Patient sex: M
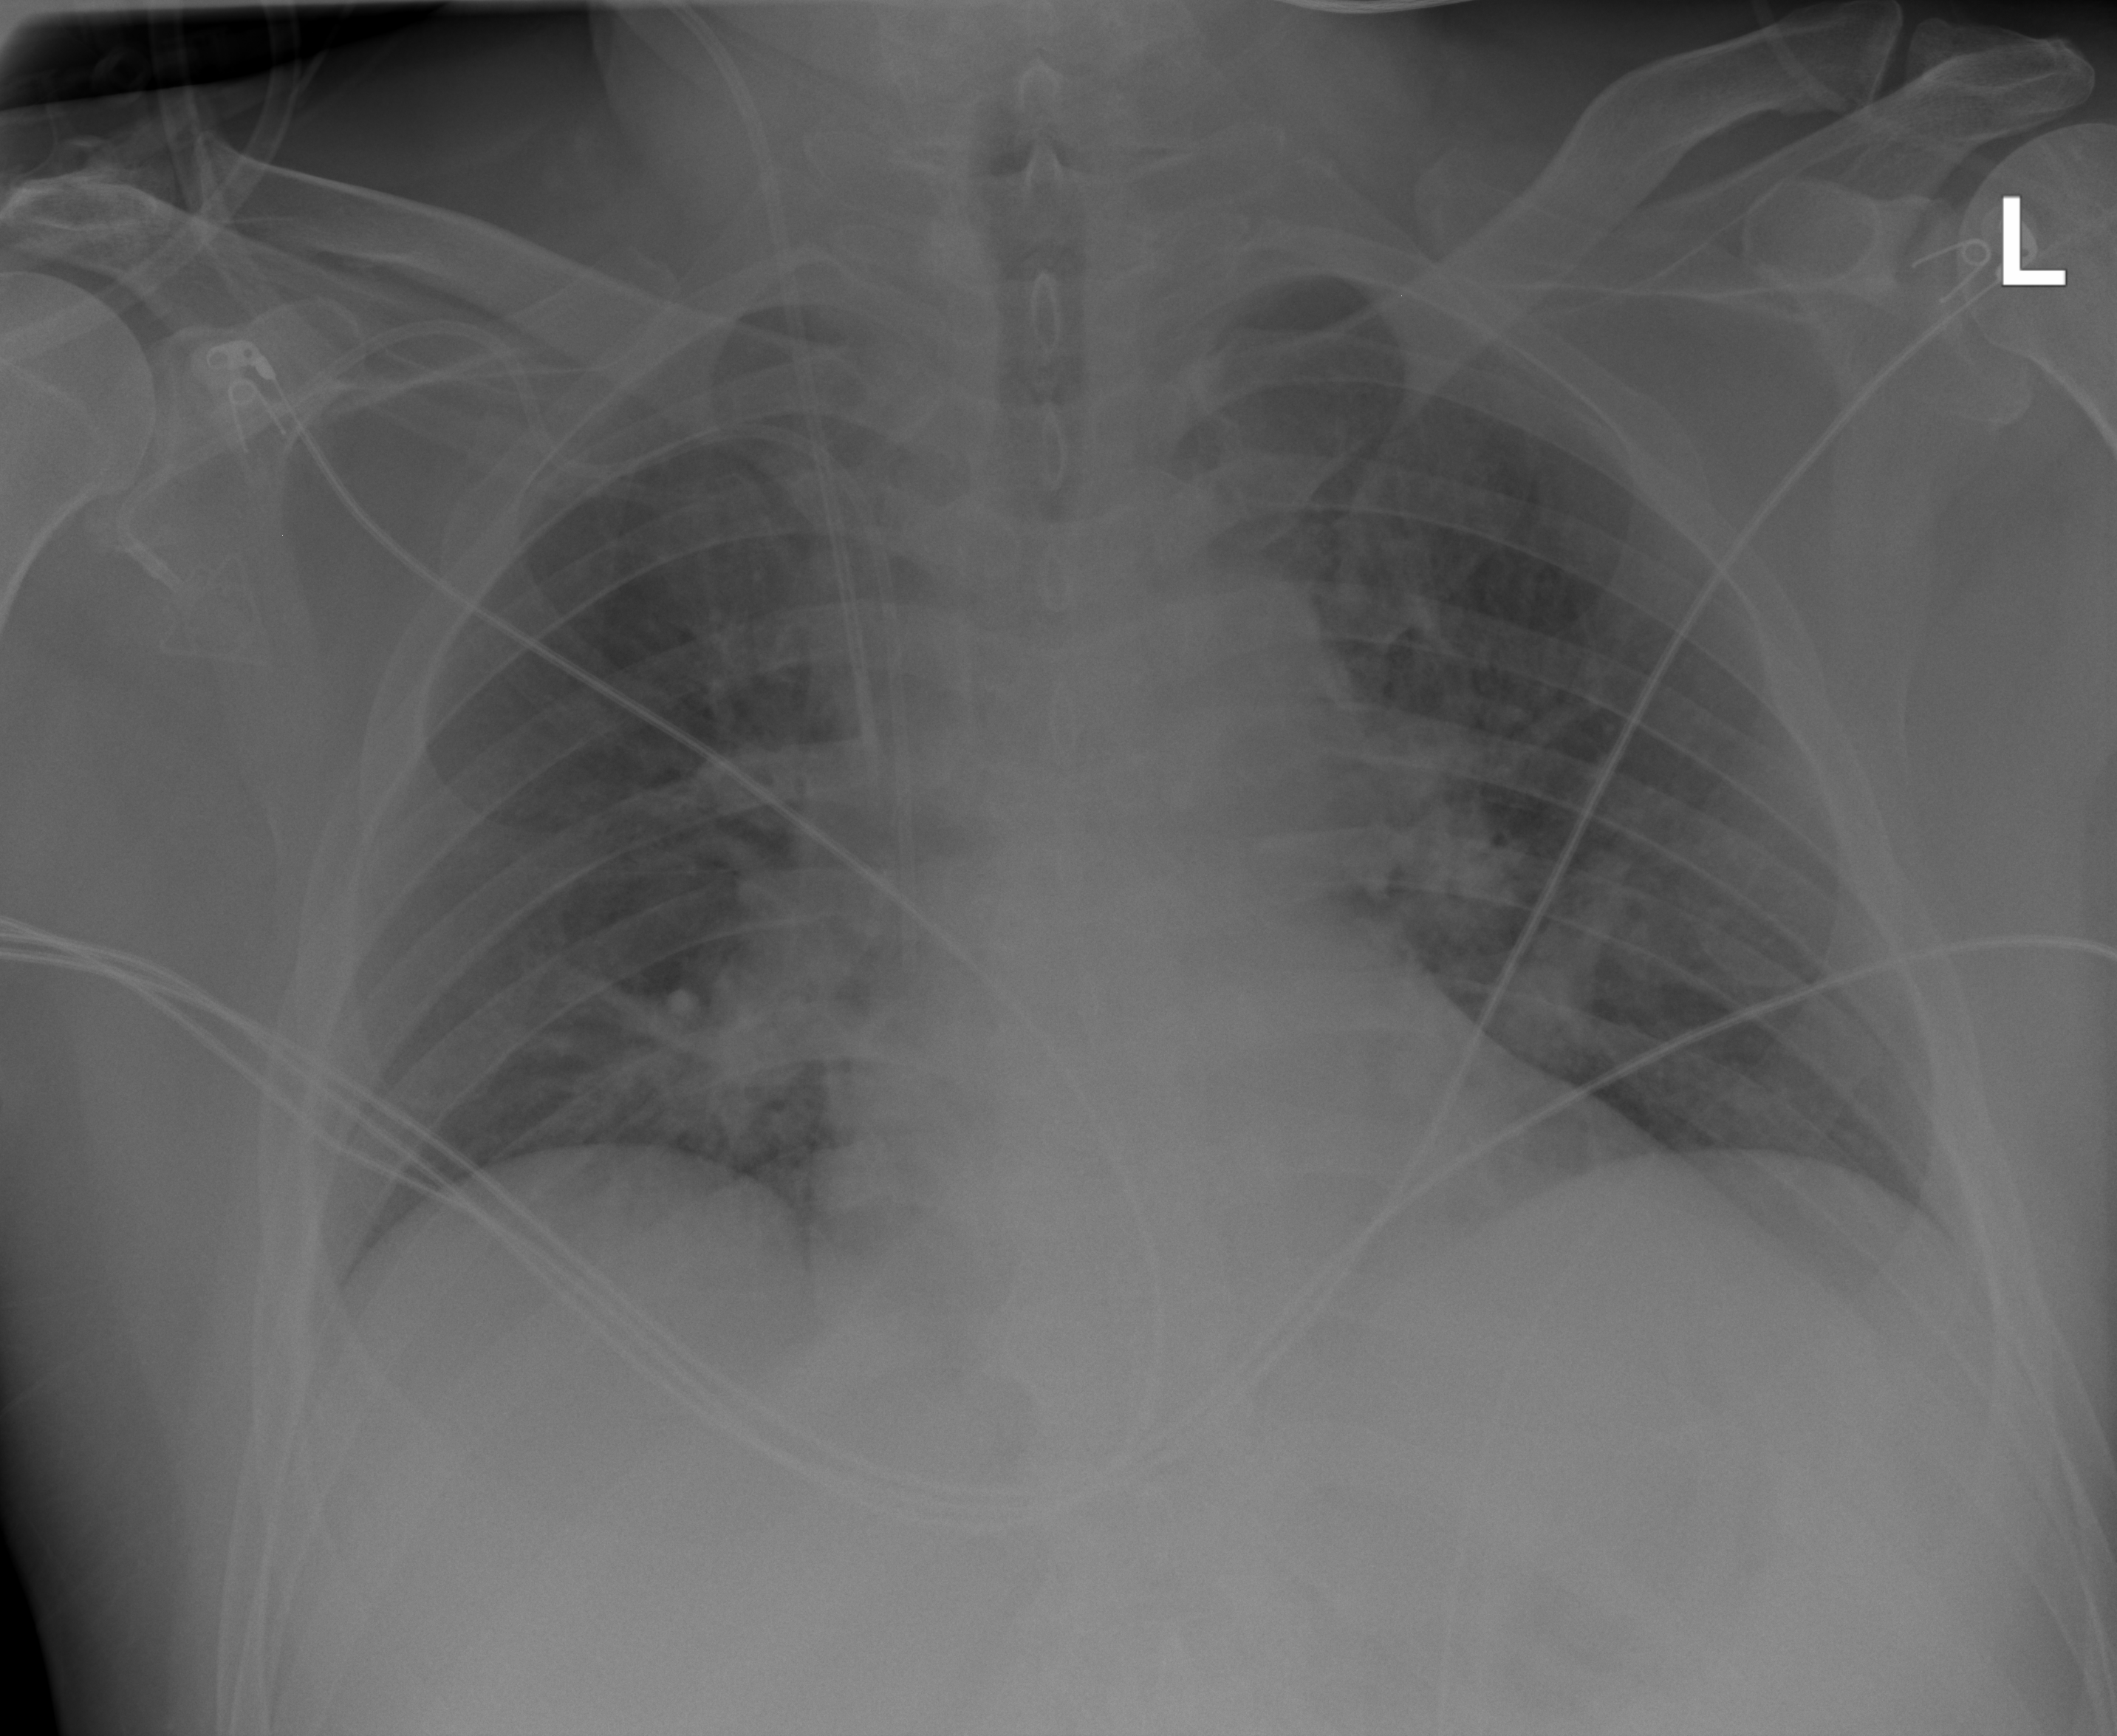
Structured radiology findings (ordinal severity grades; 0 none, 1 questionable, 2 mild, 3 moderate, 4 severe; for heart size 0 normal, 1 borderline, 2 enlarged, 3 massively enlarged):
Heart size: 1
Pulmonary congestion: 2
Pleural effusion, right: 0
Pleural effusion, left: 0
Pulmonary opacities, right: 0
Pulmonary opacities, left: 0
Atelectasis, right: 0
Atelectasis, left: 0